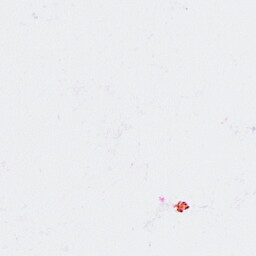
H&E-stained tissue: Breast